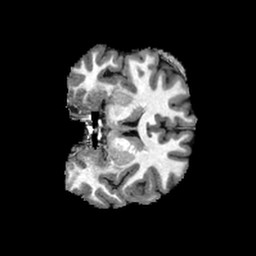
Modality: T1w
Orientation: coronal
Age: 30
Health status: healthy
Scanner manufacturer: philips
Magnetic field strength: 3 T
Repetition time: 0.007846 s
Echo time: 0.003595 s